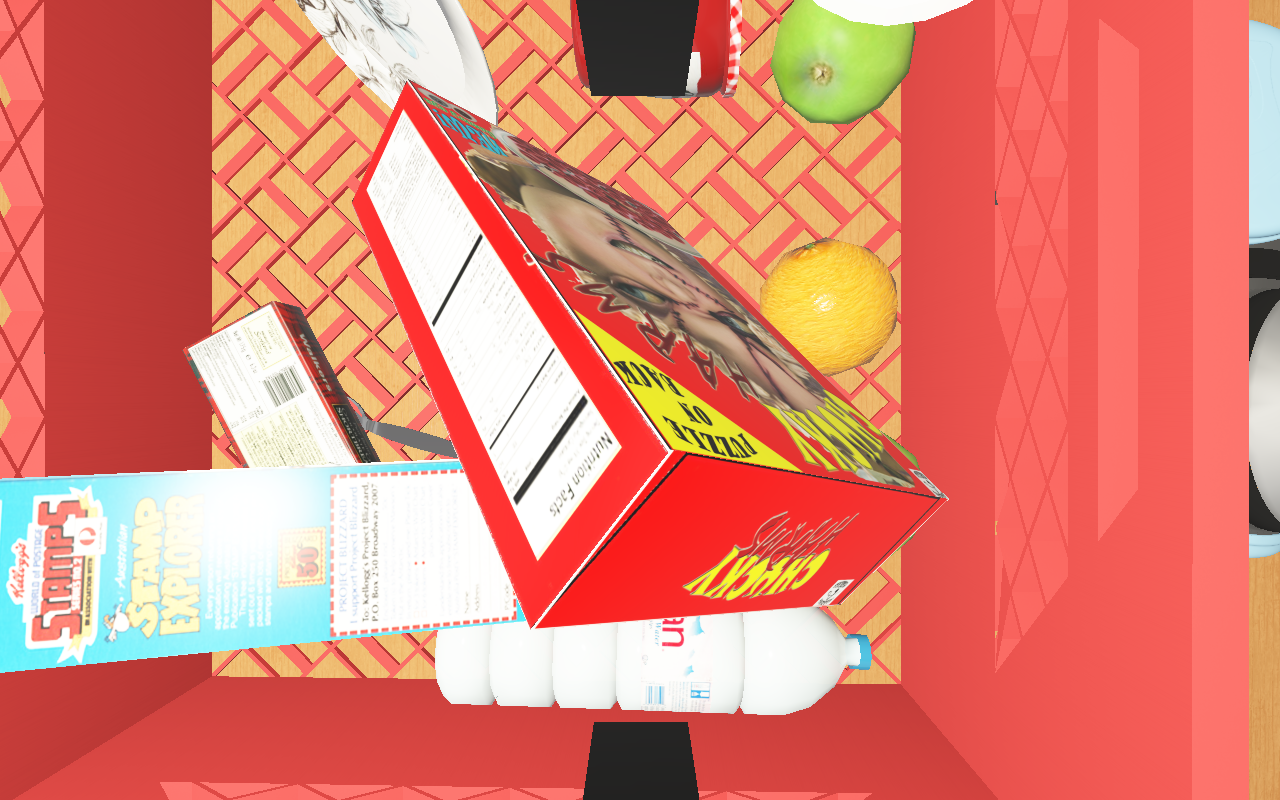
Objects in the scene:
water bottle
apple
apple
orange
orange
jam jar
cereal box
cereal box
biscuit box